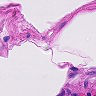
Metastatic tissue present: no